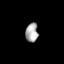
Tissue: lung
Cell type: Endothelial cells
Senescence score: 0.1756
Nuclear area (px): 234
Mean DAPI intensity: 169.868